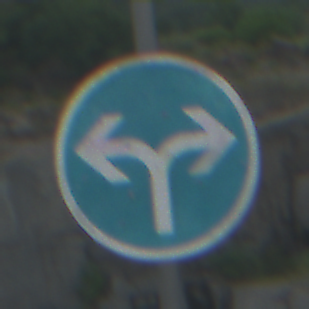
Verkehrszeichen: VorgeschriebeneFahrtrichtungRechtsOderLinks
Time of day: MorningAfternoon
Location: Outdoor (Nature)
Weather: PartlyCloudy
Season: NotSpecified
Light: Natural